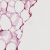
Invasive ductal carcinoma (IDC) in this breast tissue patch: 0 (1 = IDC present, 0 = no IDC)